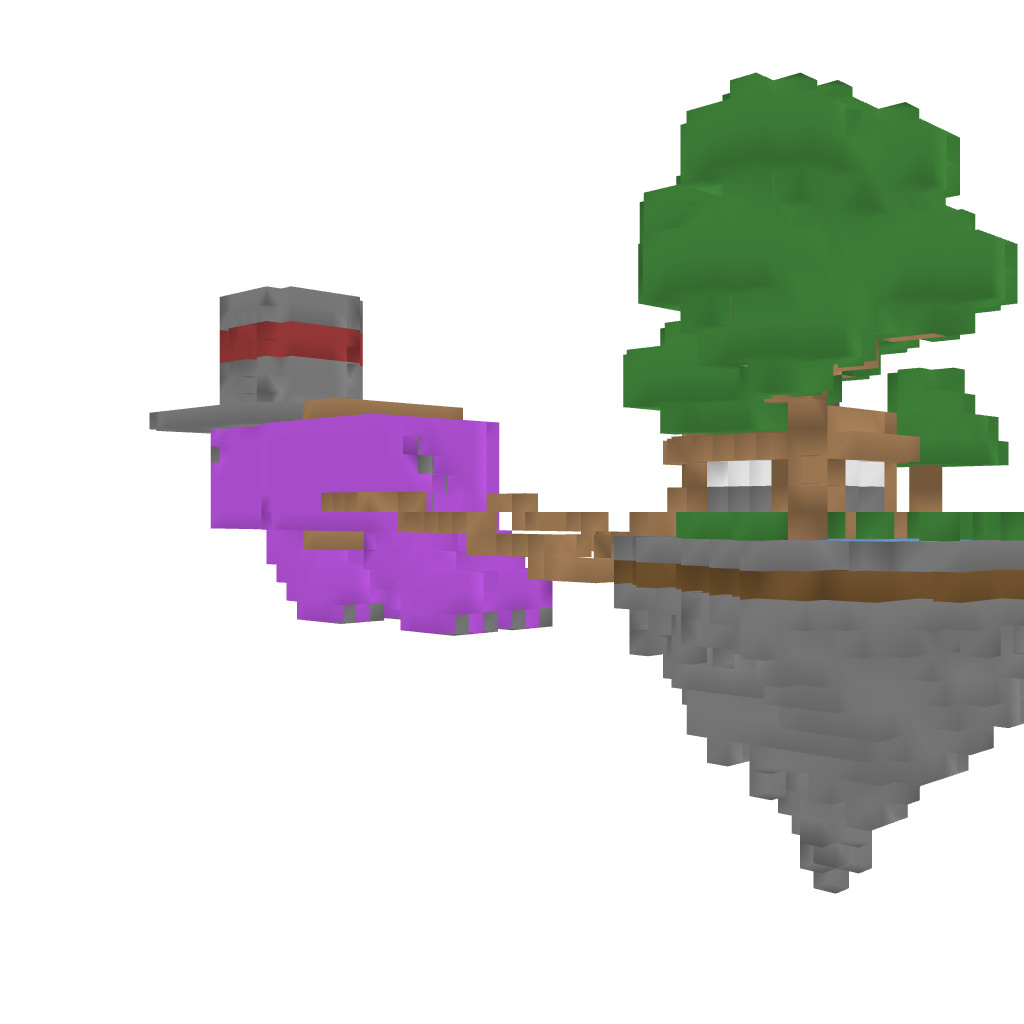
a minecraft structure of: Flying Pig high quality